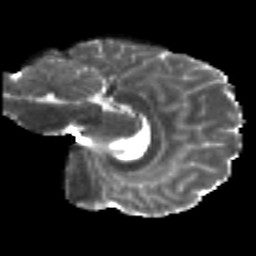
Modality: T2w
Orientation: sagittal
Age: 20
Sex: male
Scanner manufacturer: siemens
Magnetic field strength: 3 T
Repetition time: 8.8 s
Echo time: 0.085 s